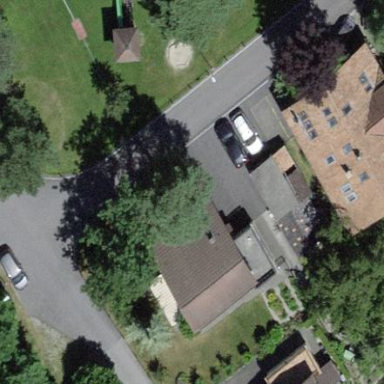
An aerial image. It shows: Detached building.